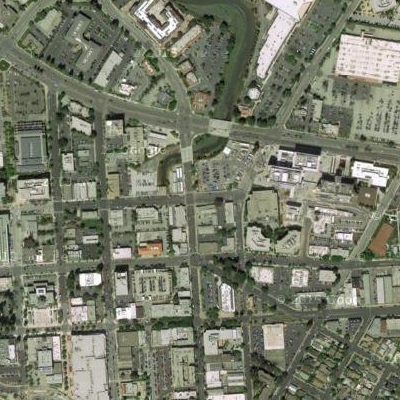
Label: cIndustry